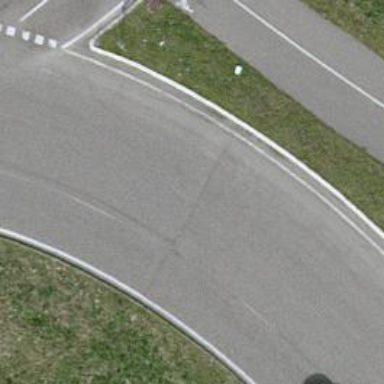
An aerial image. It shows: Primary highway with asphalt surface. The road features roundabout and has separate sidewalks.